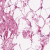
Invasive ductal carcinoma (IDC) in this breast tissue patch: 0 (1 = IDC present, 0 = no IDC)